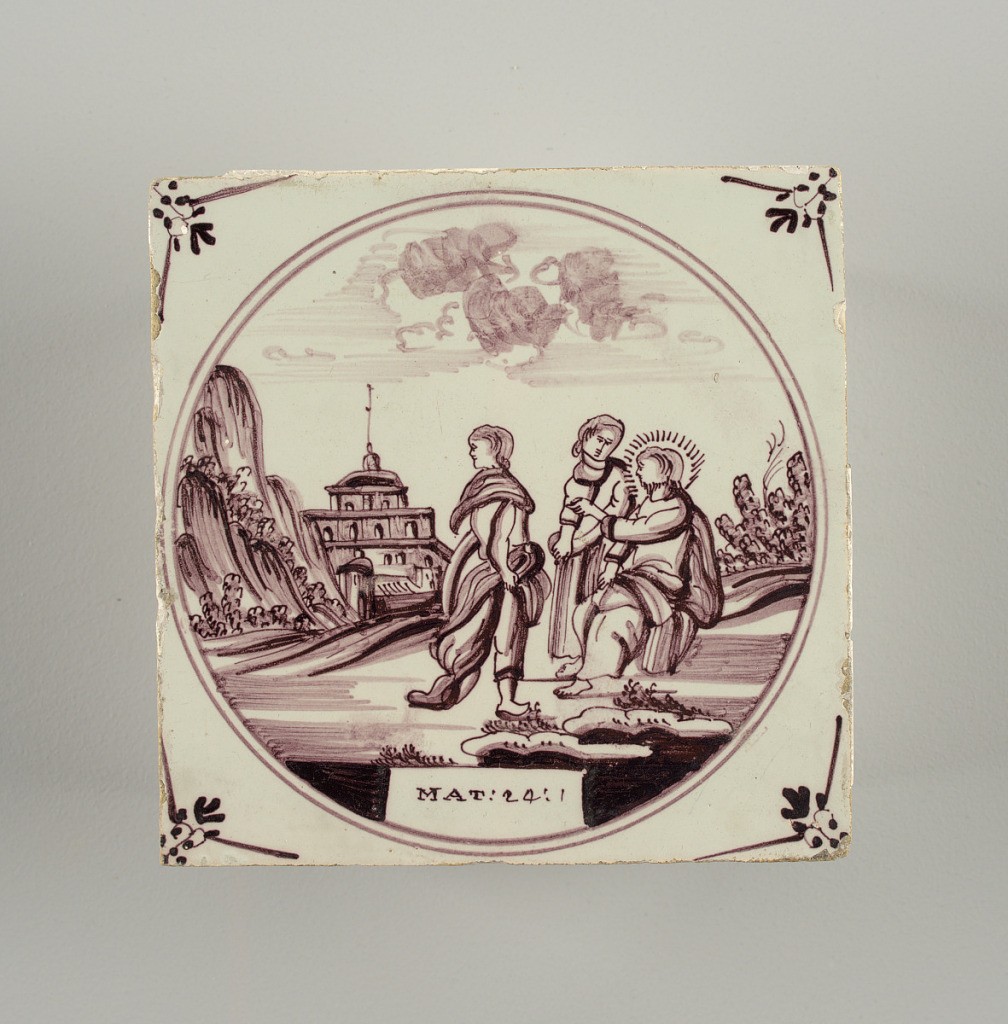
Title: Wall tile
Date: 18th century
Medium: Tin-enameled earthenware
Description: Square tile with decoration in roundel, in manganese purple, of Christforetelling the destruction of the temple; small floral motifs in spandrels.